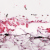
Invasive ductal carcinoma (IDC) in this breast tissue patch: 0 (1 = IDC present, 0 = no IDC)